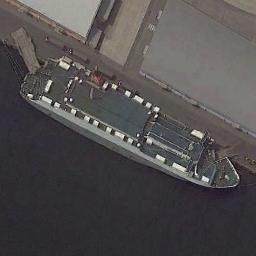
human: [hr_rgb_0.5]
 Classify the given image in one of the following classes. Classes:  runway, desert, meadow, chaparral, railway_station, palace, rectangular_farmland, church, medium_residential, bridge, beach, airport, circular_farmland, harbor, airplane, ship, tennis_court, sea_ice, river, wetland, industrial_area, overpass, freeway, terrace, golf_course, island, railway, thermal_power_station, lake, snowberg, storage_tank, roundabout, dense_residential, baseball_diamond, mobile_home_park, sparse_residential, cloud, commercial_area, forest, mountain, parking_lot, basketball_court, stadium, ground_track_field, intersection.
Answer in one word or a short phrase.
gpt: ship